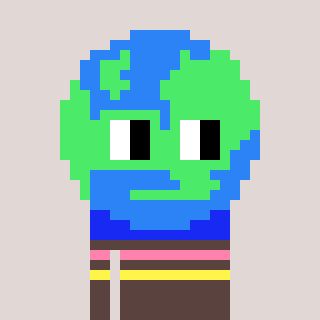
a pixel art character with square light green glasses, a earth-shaped head and a darkbrown-colored body on a warm background